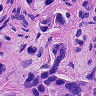
Metastatic tissue present: yes